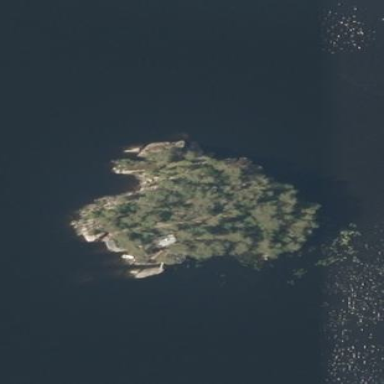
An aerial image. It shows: Islet.